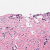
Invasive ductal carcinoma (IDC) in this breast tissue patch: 1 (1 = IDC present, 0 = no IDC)